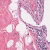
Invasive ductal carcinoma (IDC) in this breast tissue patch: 0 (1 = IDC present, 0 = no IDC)